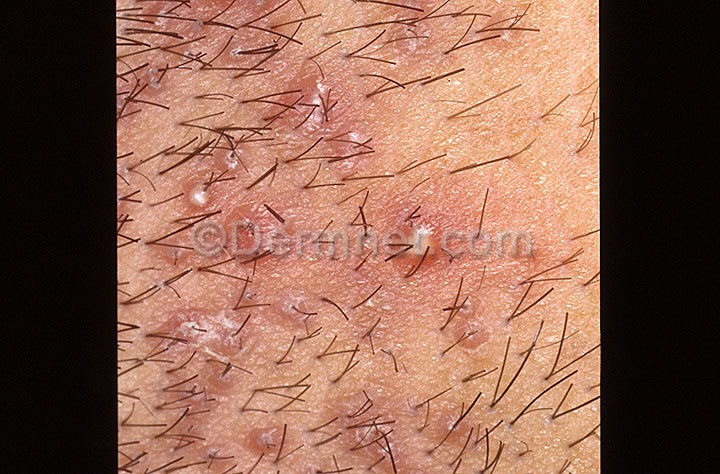
Disease: Hair Loss Photos Alopecia and other Hair Diseases